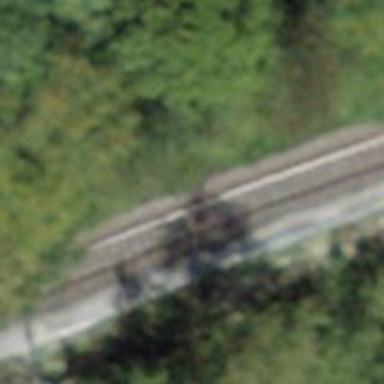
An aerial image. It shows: Single-track electrified railway with contact line.